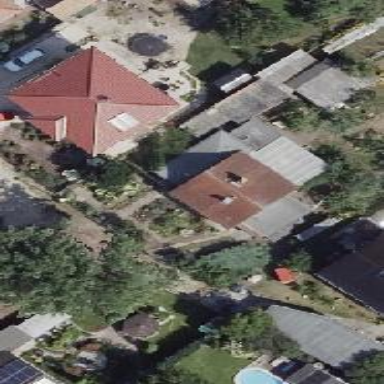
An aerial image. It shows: Detached building with gabled roof.